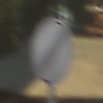
Verkehrszeichen: EndeSaemtlicherBegrenzungen
Umgebung: Outdoor, Suburban
Tageszeit: SunriseSunset
Wetter: Clear
Licht: Natural
Jahreszeit: NotSpecified
Kontrast: HighContrast